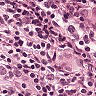
Metastatic tissue present: yes